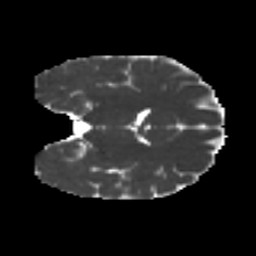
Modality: MD
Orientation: coronal
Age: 28
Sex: female
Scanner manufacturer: ge
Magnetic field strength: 3 T
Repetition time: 7.8 s
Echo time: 0.0606 s